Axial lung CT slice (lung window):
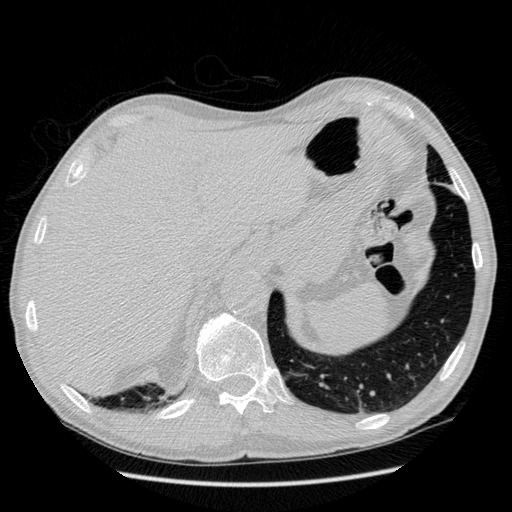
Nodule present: no